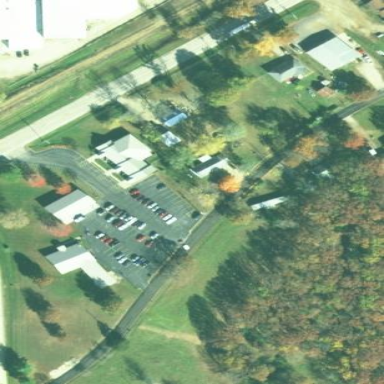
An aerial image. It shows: Parking area.